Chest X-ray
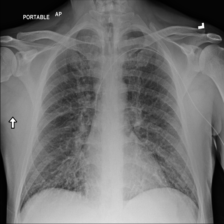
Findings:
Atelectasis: negative
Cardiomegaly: negative
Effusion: negative
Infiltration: negative
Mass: negative
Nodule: negative
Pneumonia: negative
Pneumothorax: negative
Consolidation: negative
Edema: negative
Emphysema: negative
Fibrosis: negative
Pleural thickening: negative
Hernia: negative